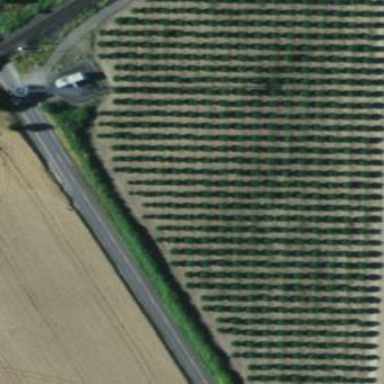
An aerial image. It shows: Orchard.